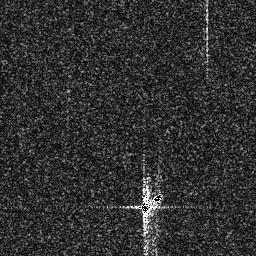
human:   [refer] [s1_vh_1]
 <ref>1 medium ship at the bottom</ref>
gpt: <box>[[53, 74, 64, 83, 0]]</box>